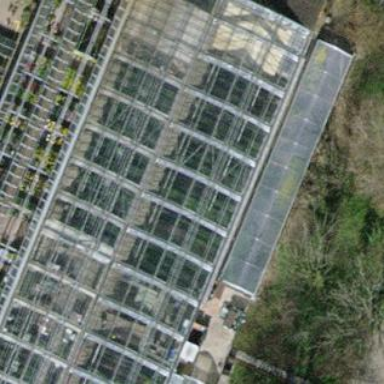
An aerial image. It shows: Greenhouse used for horticulture.